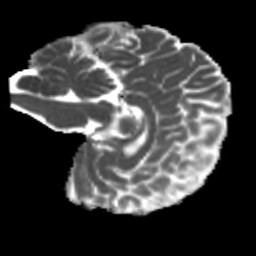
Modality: MD
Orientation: sagittal
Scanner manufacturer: siemens
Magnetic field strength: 3 T
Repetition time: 4 s
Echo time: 0.0594 s